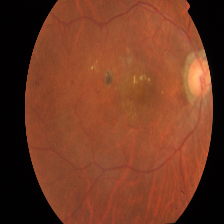
Diabetic retinopathy grade: Proliferative DR